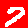
Digit: 7